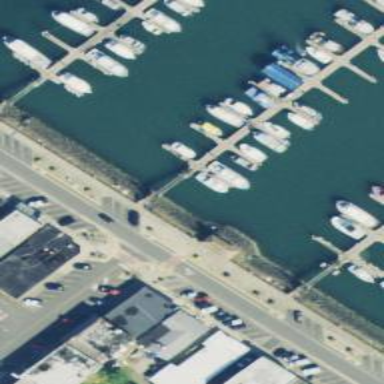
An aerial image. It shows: Pier with mooring facilities.